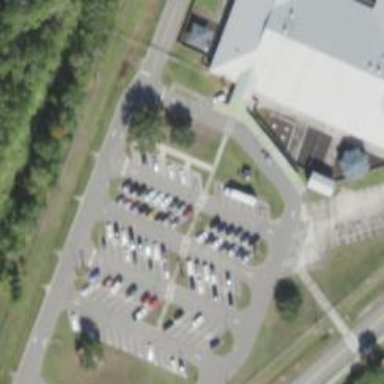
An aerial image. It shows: Parking space is available.